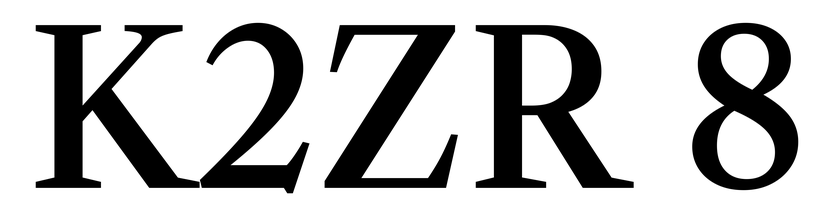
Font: LibreCaslonText_Medium